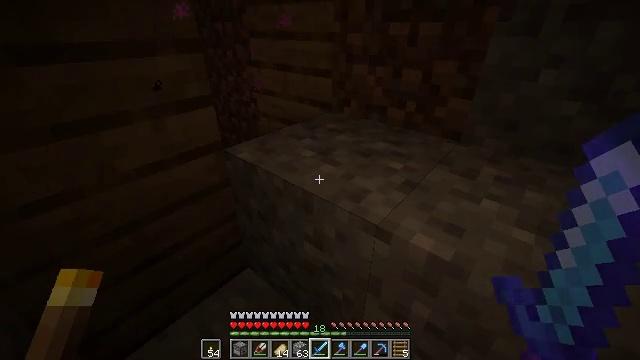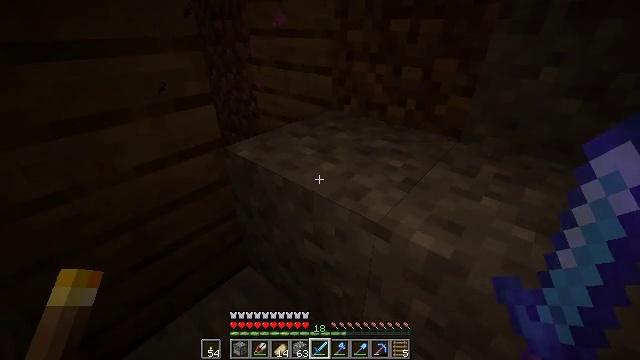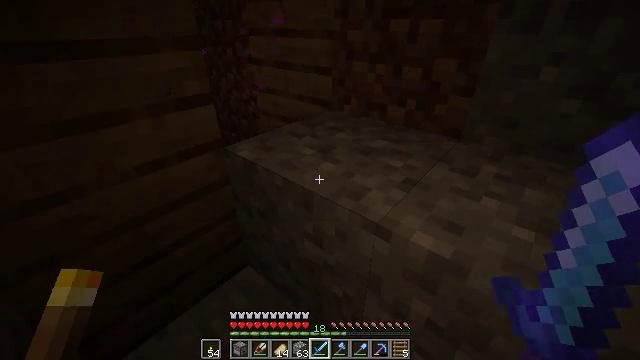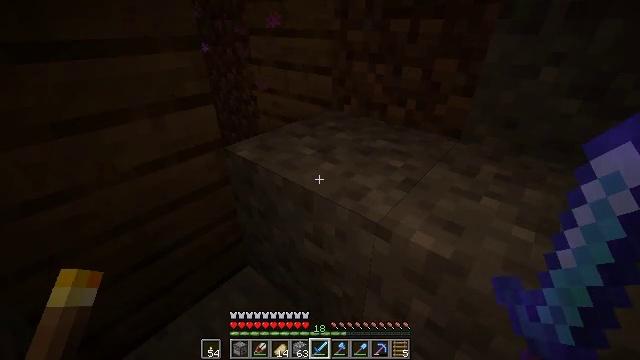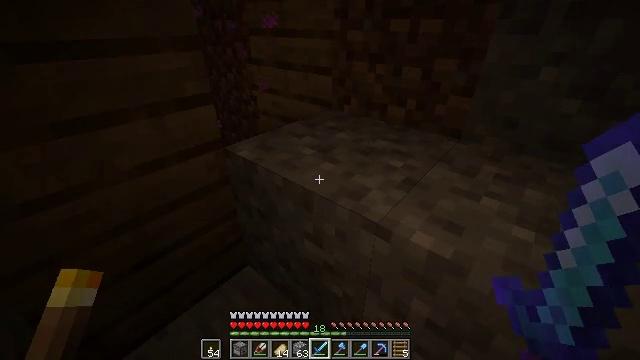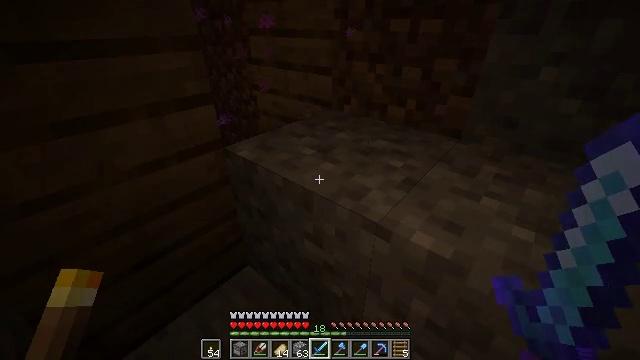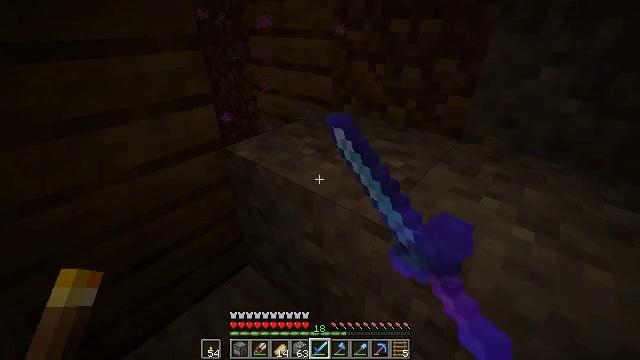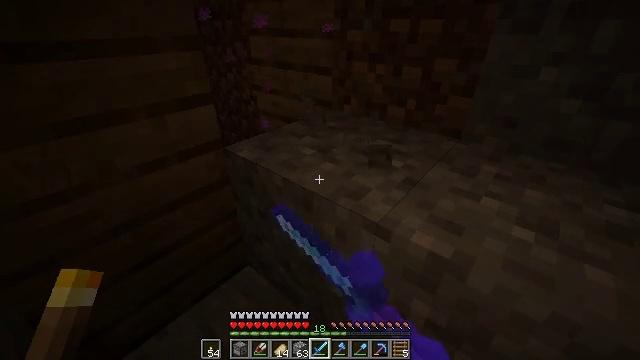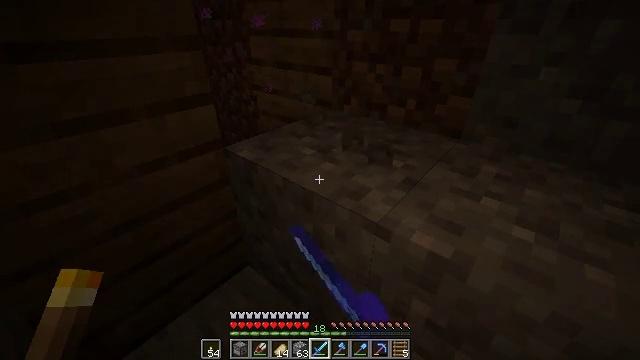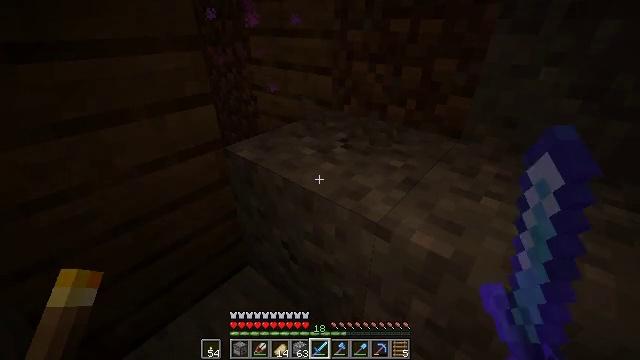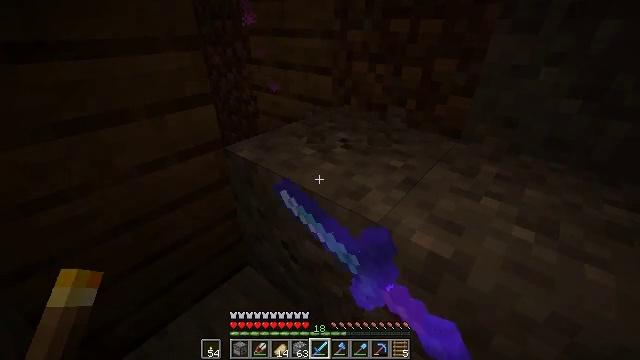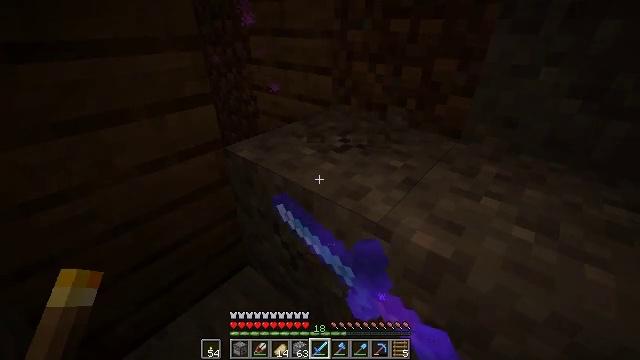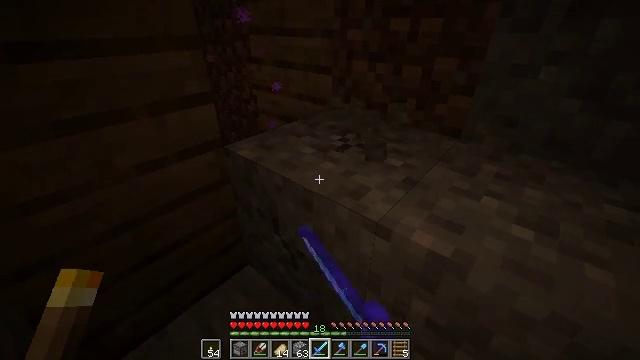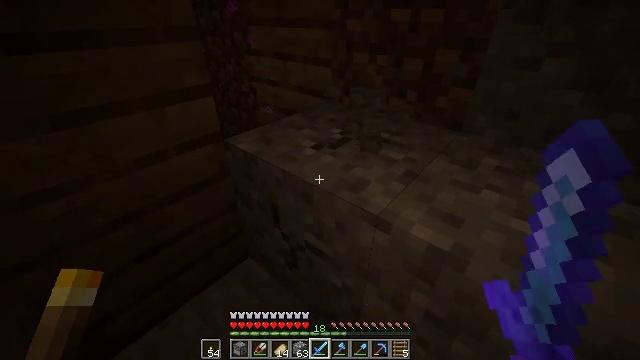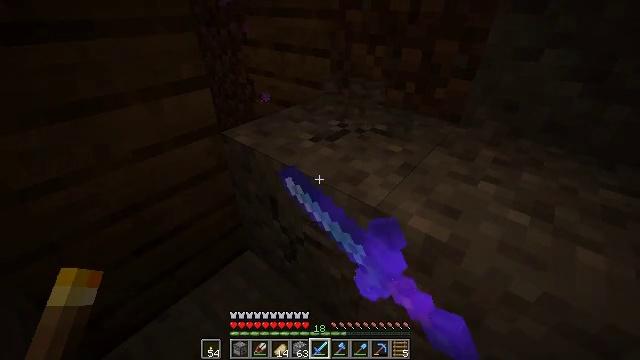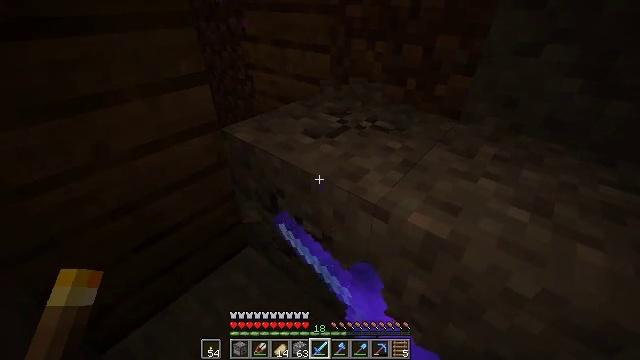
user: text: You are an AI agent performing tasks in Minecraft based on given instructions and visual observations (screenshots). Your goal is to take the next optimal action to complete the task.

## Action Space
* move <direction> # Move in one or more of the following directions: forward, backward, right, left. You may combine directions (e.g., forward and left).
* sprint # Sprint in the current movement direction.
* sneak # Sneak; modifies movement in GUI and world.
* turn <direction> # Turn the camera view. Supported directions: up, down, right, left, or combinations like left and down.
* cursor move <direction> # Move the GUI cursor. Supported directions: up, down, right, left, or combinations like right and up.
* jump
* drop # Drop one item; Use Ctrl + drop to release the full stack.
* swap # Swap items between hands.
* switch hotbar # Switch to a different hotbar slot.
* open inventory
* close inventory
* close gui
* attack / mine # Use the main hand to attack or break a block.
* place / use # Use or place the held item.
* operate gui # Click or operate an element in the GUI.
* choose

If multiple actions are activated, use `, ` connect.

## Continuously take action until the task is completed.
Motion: motion action
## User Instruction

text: Break the gravel block.
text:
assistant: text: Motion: no_op
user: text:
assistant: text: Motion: no_op
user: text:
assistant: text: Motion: no_op
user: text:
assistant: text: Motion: no_op
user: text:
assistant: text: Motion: attack / mine
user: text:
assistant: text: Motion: attack / mine
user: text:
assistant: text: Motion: attack / mine
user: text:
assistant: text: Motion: attack / mine
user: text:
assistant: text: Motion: attack / mine
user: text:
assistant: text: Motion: attack / mine
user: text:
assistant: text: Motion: attack / mine
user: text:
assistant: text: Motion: attack / mine
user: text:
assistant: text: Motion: turn down, attack / mine
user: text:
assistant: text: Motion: turn down, attack / mine
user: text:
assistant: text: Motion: attack / mine
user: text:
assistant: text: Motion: attack / mine
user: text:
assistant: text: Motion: attack / mine
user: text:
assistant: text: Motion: attack / mine
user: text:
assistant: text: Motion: attack / mine
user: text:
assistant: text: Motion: attack / mine
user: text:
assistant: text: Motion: attack / mine
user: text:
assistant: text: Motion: attack / mine
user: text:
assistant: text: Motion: attack / mine
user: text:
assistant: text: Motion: attack / mine
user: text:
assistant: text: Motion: attack / mine
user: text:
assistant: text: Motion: attack / mine
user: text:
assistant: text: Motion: attack / mine
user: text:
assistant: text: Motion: attack / mine
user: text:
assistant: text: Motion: attack / mine
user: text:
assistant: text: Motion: attack / mine